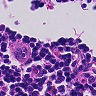
Metastatic tissue present: no